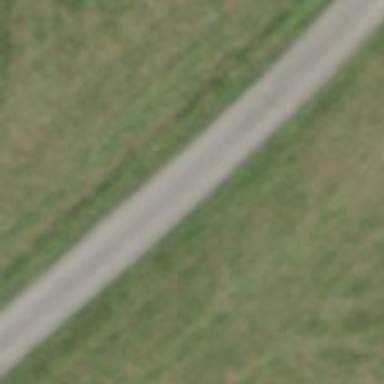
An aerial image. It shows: Paved track with grade1 quality.